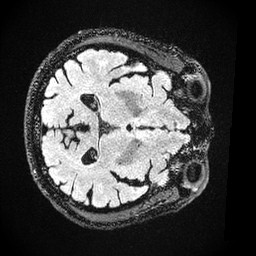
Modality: FLAIR
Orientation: axial
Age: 64
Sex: male
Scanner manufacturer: ge
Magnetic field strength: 3 T
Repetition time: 4.802 s
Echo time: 0.117 s